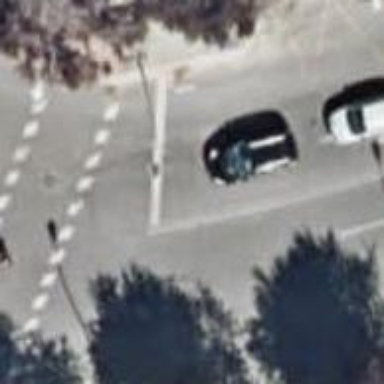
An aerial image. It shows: Traffic signals at road crossing.